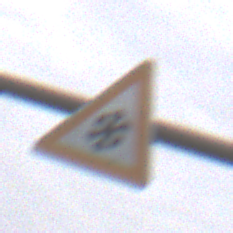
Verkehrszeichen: SchneeOderEisglaette
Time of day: Midday
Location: Outdoor (Suburban)
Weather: Overcast
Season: NotSpecified
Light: Natural